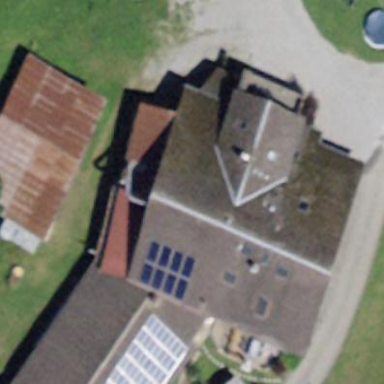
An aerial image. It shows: Simple house.